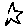
Label: star